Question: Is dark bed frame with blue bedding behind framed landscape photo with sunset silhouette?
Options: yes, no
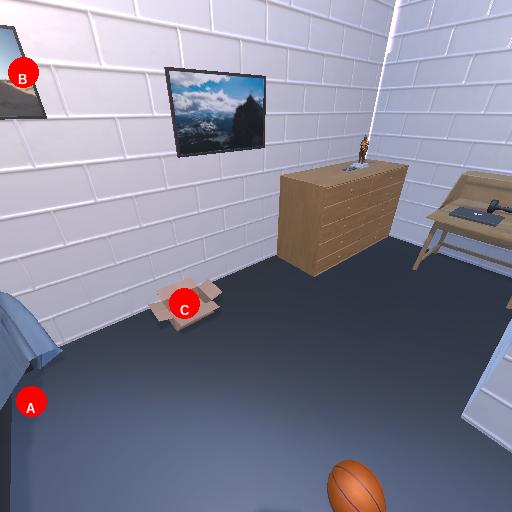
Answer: yes